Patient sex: M
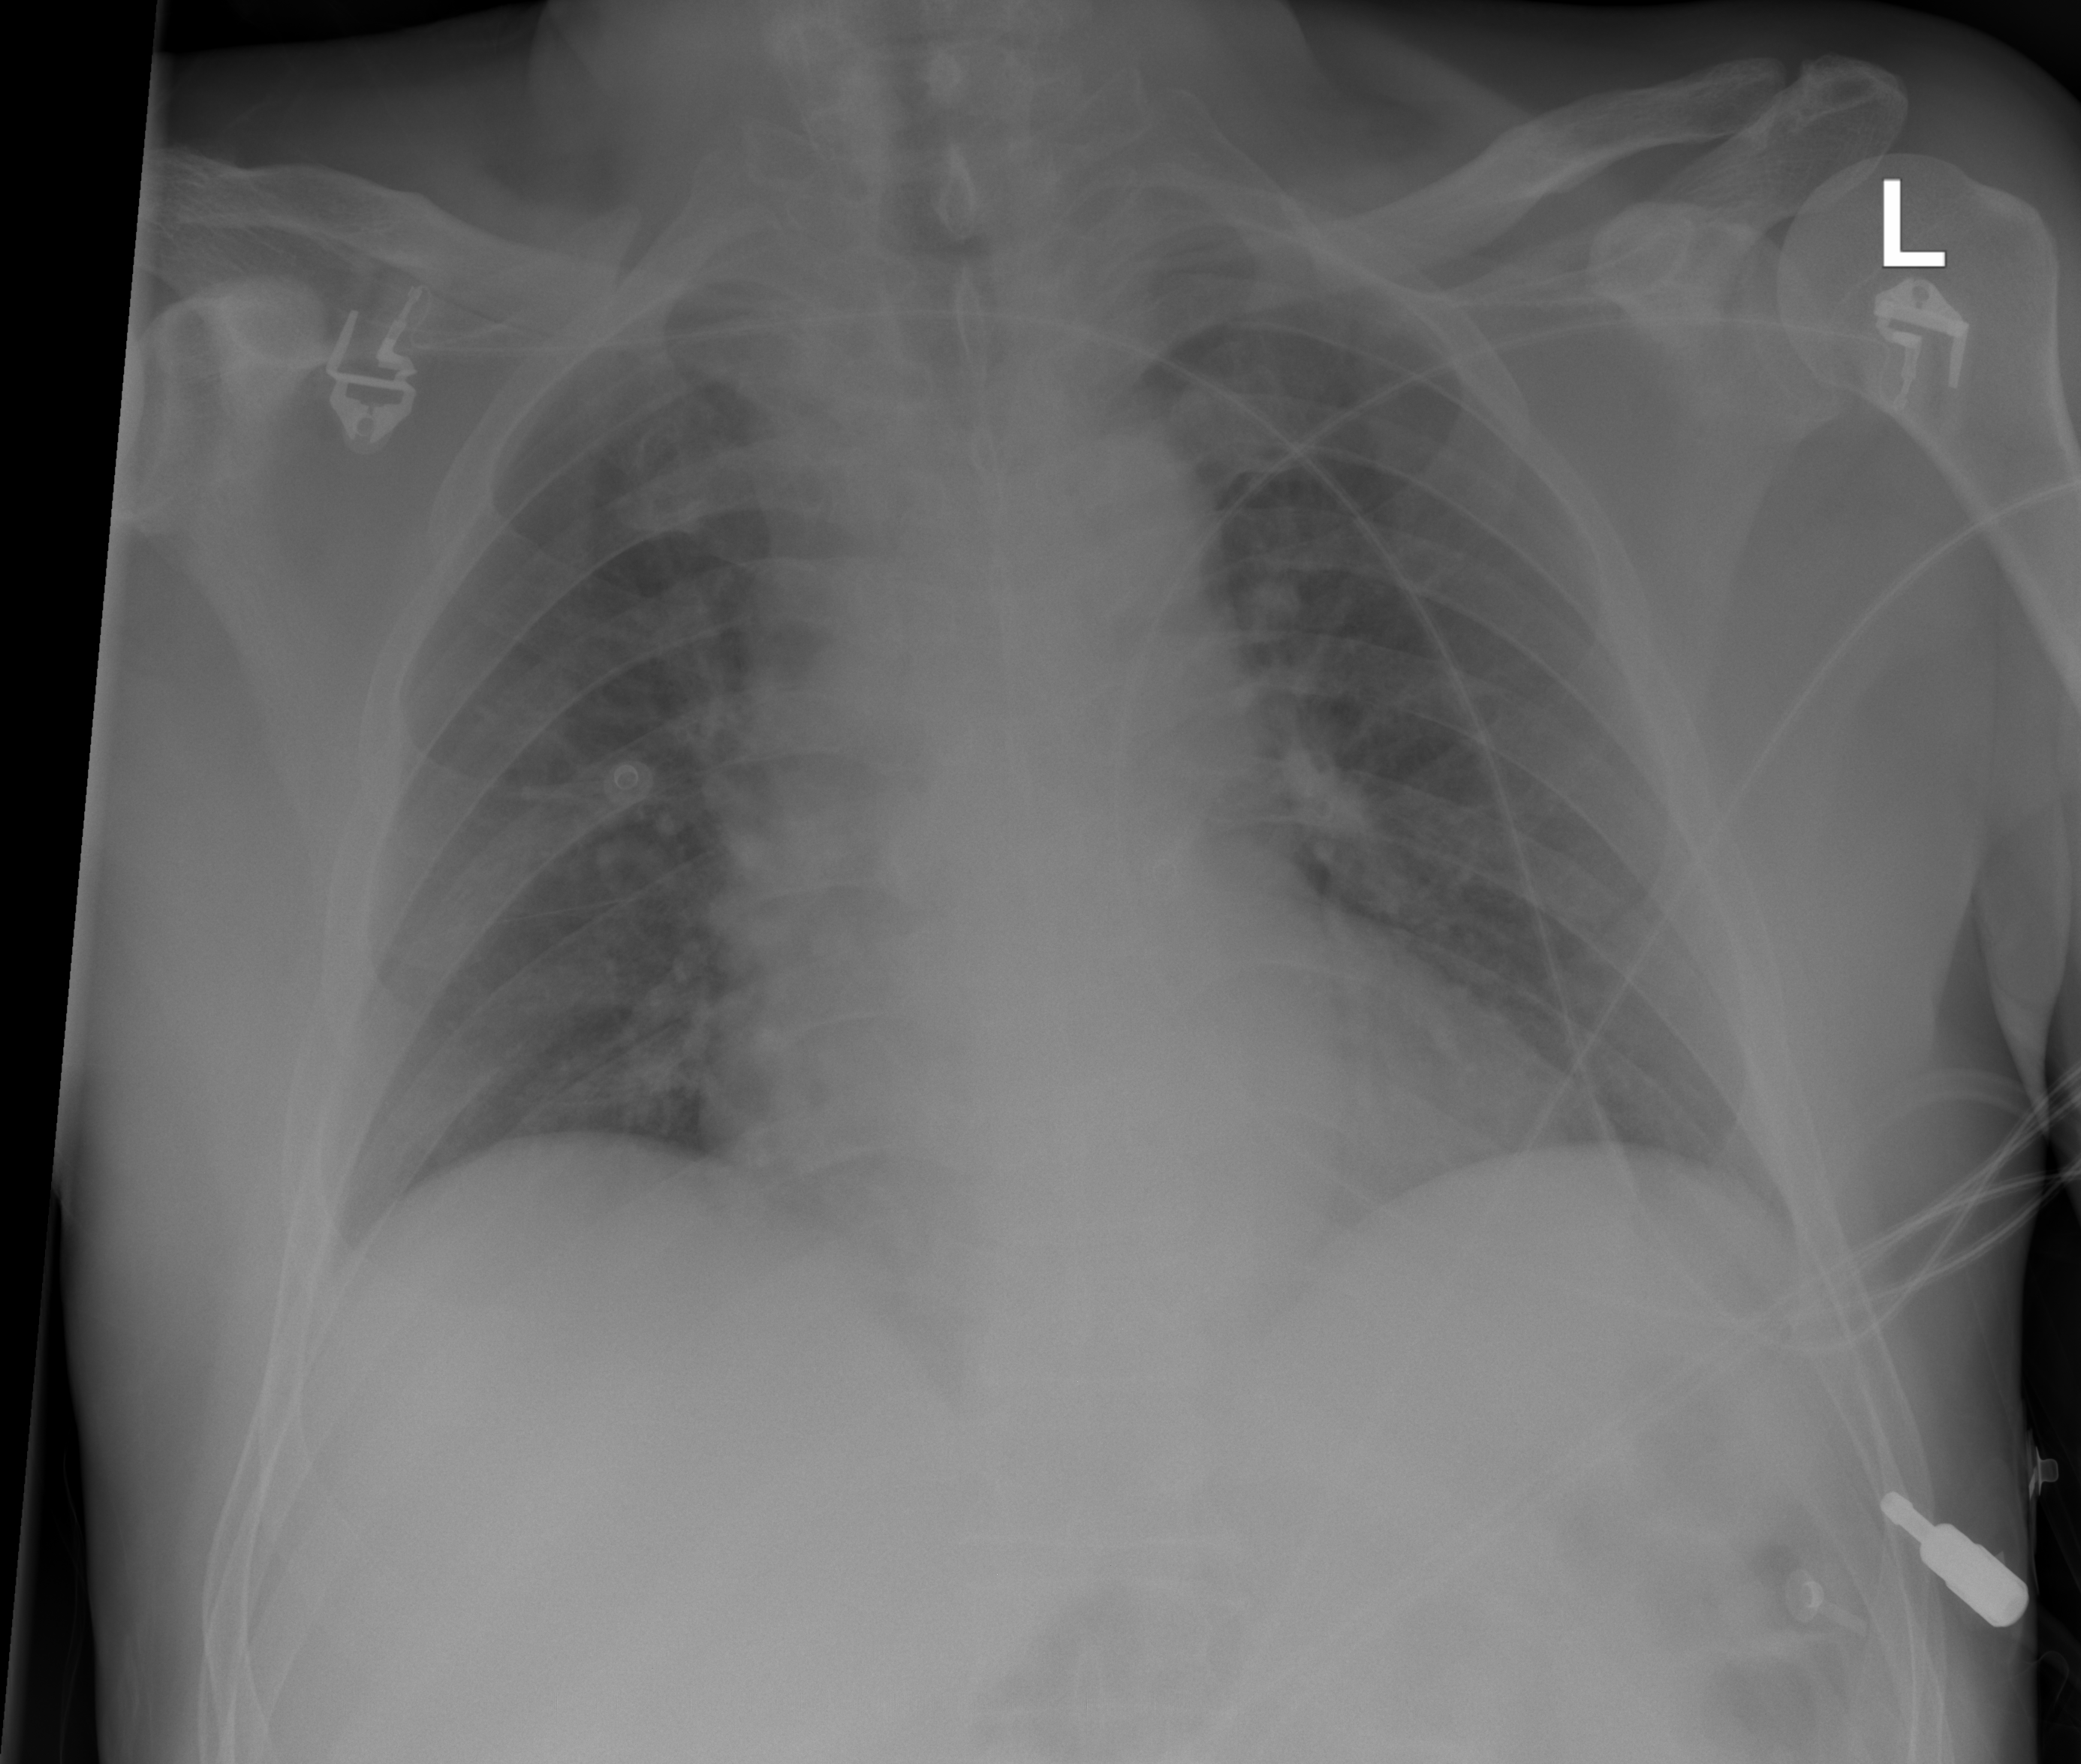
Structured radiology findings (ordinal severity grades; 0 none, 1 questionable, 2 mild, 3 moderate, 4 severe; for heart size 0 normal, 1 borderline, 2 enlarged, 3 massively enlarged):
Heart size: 2
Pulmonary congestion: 2
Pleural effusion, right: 0
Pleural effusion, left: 0
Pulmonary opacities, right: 0
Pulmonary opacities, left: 0
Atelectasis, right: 0
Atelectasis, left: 0